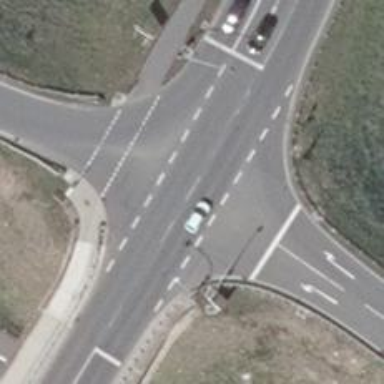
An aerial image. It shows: Road with traffic signals.